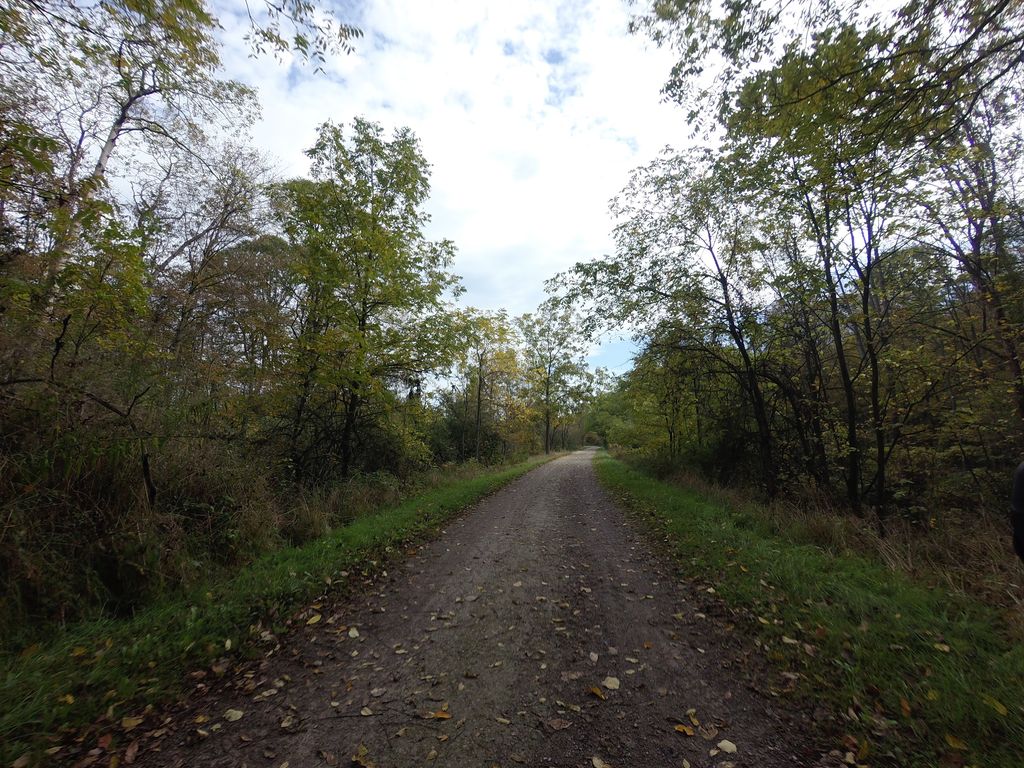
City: hamilton